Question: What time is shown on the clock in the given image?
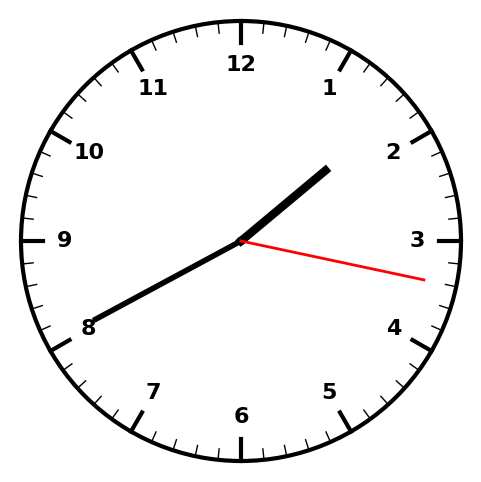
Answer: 01:40:17